Interaction volume radius: 10 \u00c5
Interaction volume height: 10 \u00c5
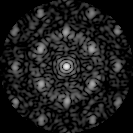
Disorder parameter: 0.4738